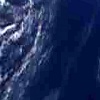
Label: water